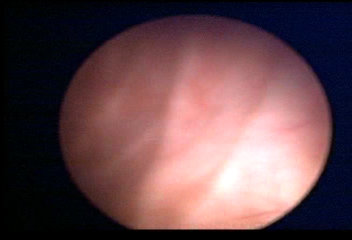
Modality: WLC
Class: Normal mucosa
Bladder cancer association: No